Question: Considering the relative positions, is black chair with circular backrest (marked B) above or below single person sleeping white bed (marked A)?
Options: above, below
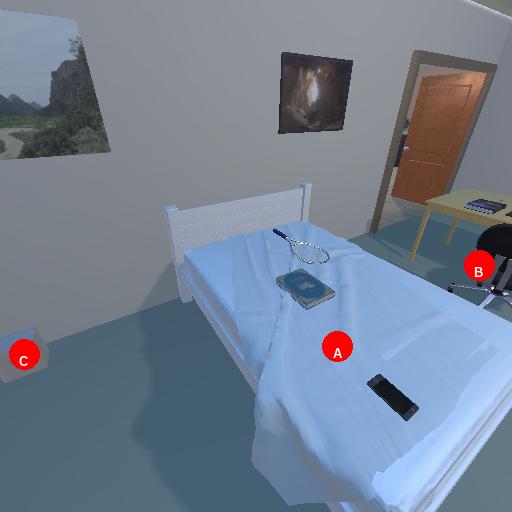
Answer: above